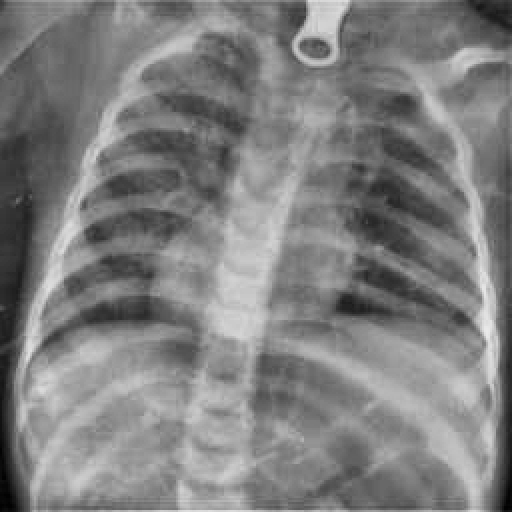
Finding: TUBERCULOSIS